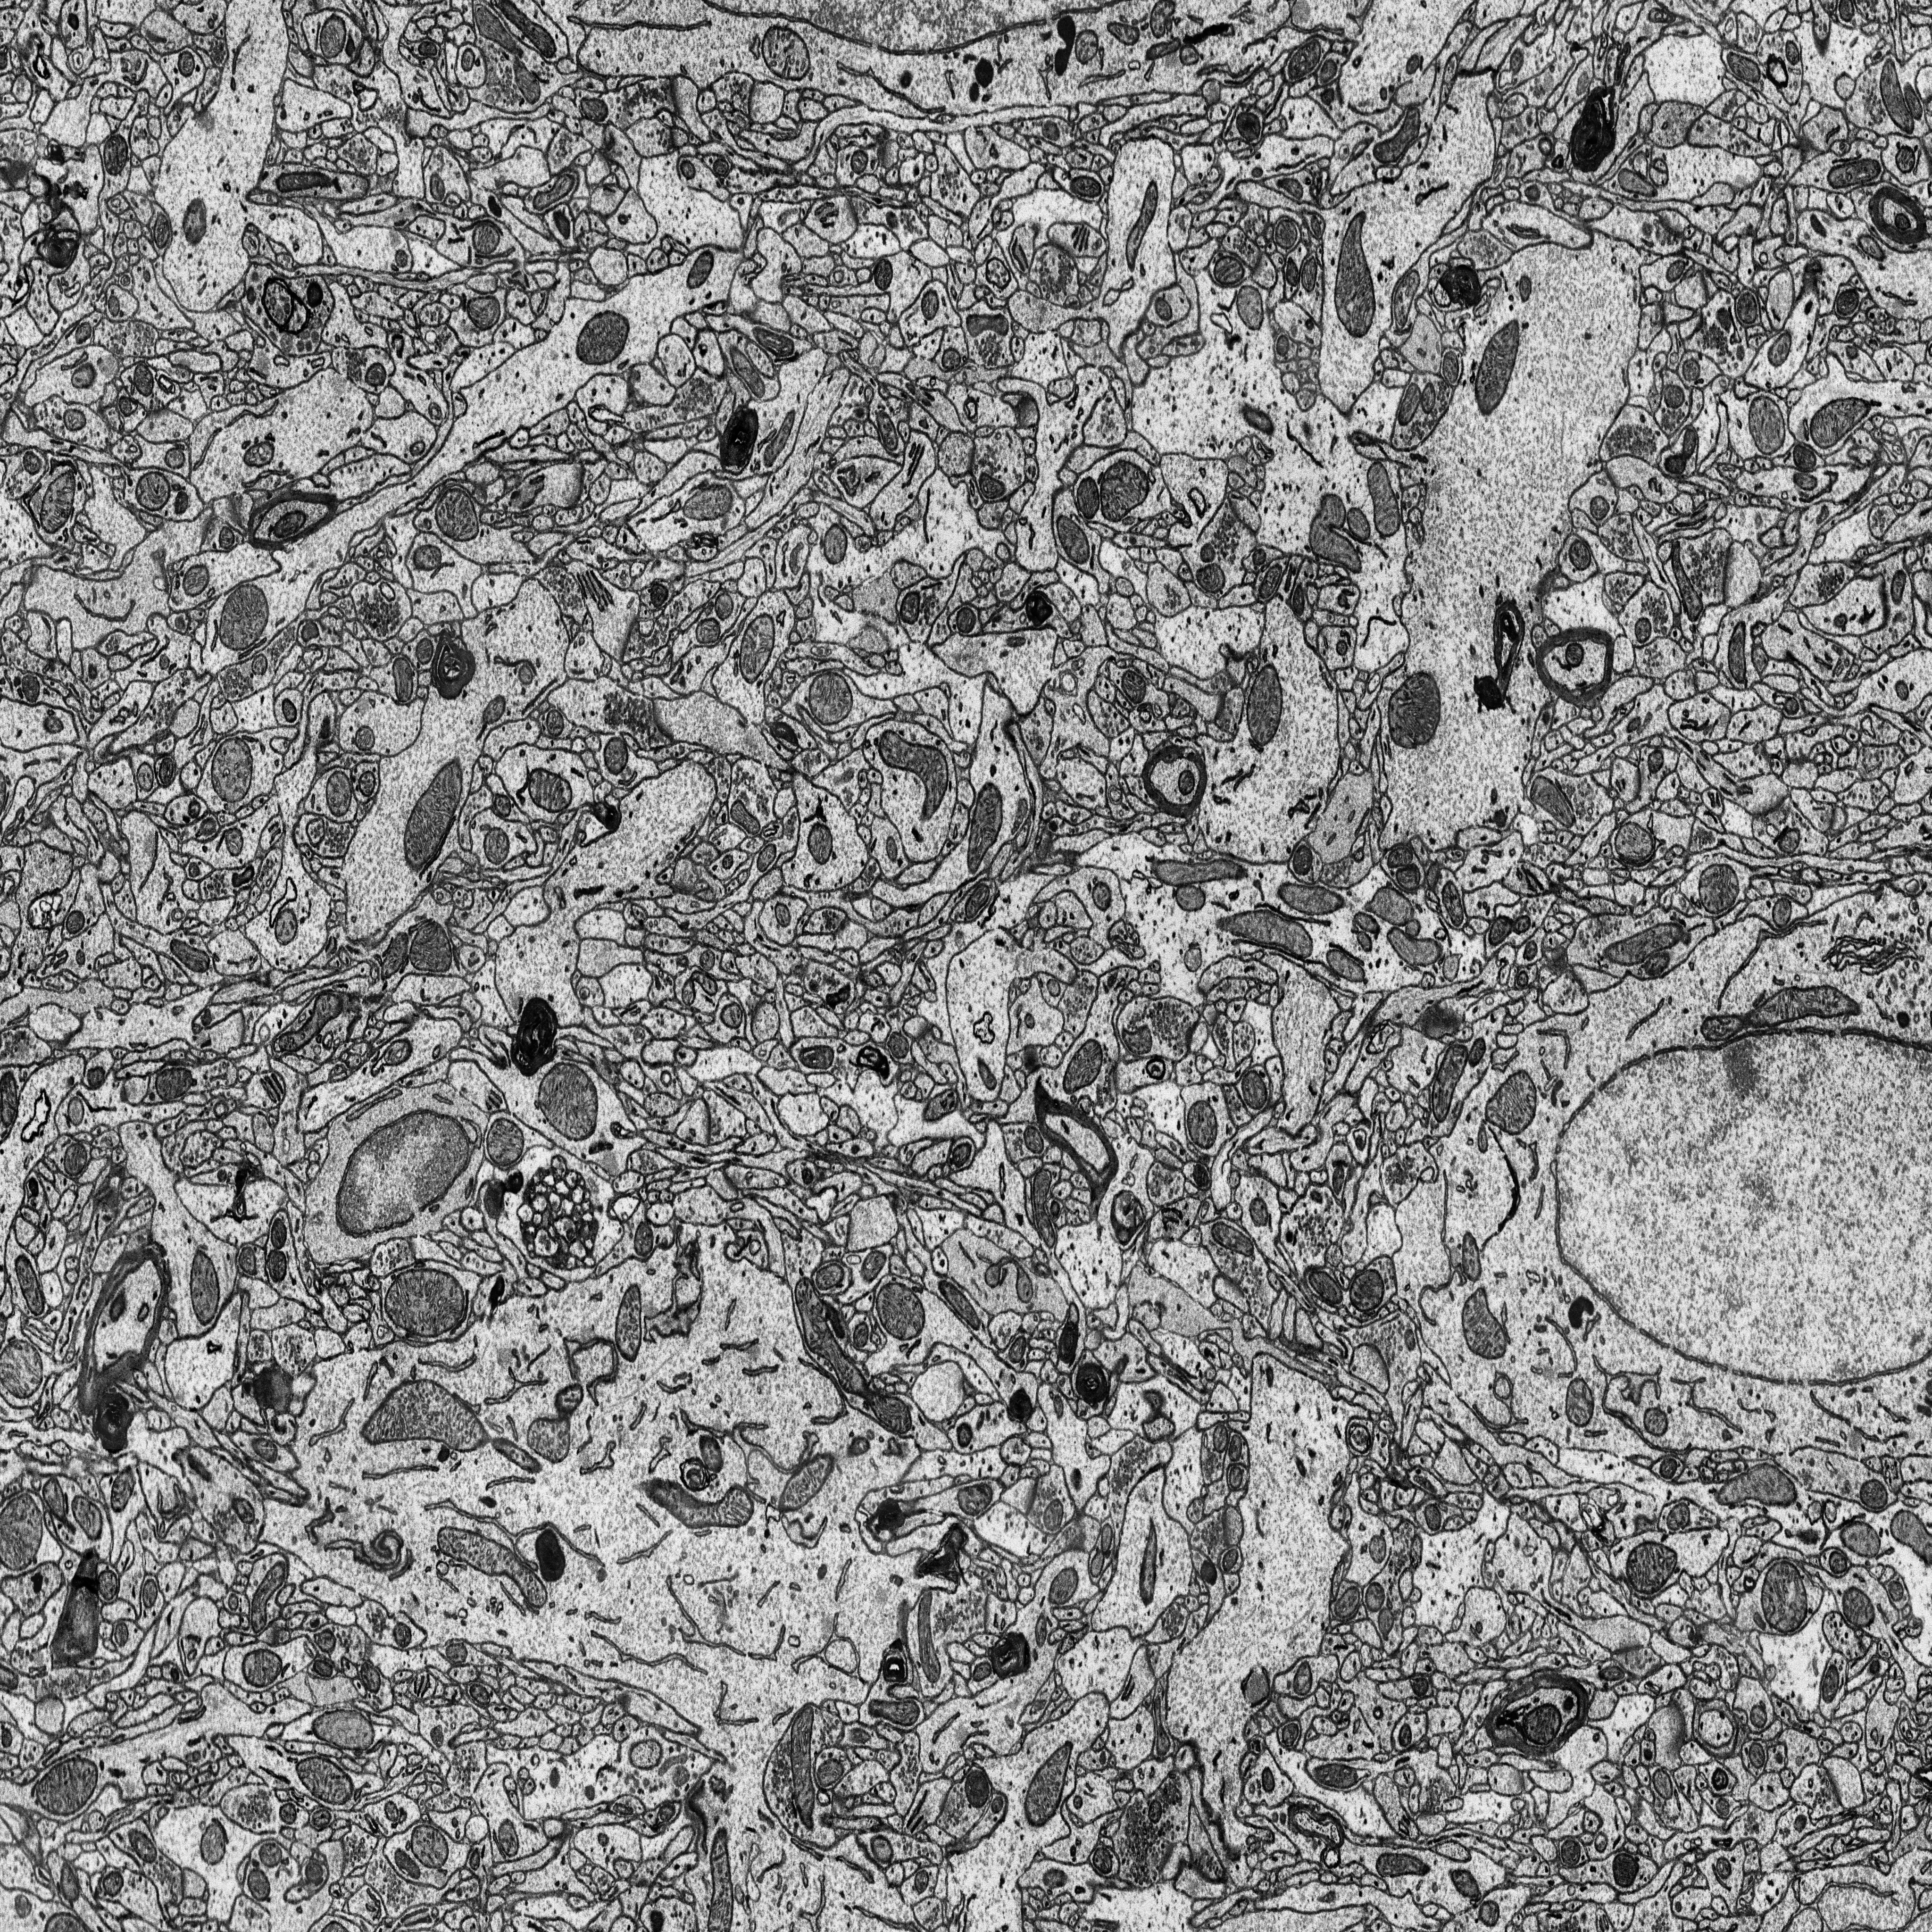
Electron microscopy slice of rat cortex tissue
Slice depth (z): 167
Mitochondria instances in slice: 412